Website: home-depot
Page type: delivery-shipping
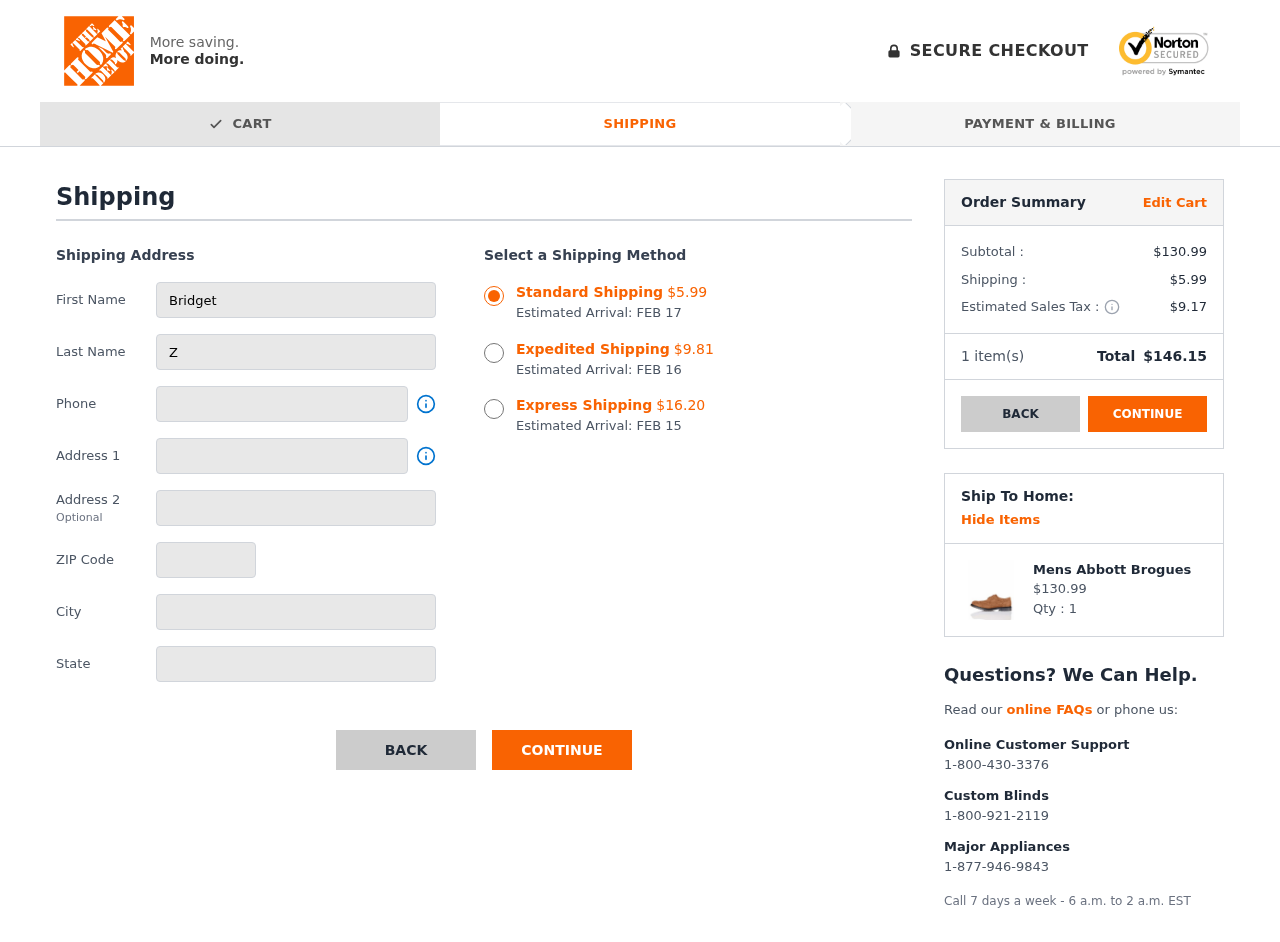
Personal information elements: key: PII_CITY
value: Port Mary
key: PII_FIRSTNAME
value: Bridget
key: PII_LASTNAME
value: Zuniga
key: PII_PHONE
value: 8193763019
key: PII_POSTCODE
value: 30504
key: PII_STATE
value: Louisiana
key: PII_STREET
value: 677 Dustin Squares
Product elements: key: PRODUCT1_NAME
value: Mens Abbott Brogues
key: PRODUCT1_PRICE
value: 130.99
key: PRODUCT1_QUANTITY
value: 1
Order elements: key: ORDER_SHIPPING_COST_STANDARD
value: $5.99
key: ORDER_DELIVERY_DATE
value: FEB 17
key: ORDER_SHIPPING_COST_EXPEDITED
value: $9.81
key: ORDER_DELIVERY_DATE_EXPEDITED
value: FEB 16
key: ORDER_SHIPPING_COST_EXPRESS
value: $16.20
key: ORDER_DELIVERY_DATE_EXPRESS
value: FEB 15
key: ORDER_SUBTOTAL
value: $130.99
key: ORDER_SHIPPING_COST
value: $5.99
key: ORDER_TAX
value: $9.17
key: ORDER_NUM_ITEMS
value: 1
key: ORDER_TOTAL
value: $146.15